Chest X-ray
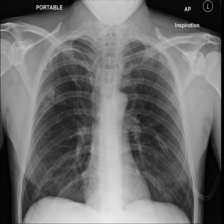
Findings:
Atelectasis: negative
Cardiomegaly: negative
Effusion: negative
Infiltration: negative
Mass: negative
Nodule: negative
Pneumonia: negative
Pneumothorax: negative
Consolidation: negative
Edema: negative
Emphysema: negative
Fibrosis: negative
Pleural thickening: negative
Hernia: negative